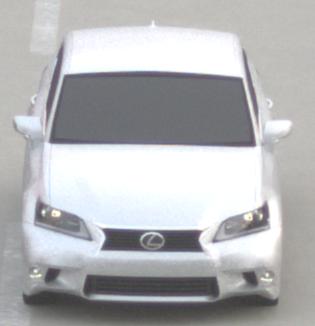
Make: Lexus
Model: GS 250
Detailed model: GS (L10)
Model produced from: 2012/06
Model produced until: 2013/12
Doors: 4
Color: white
Road condition: dry road
Daytime: sunrise or sunset
Contrast: low contrast